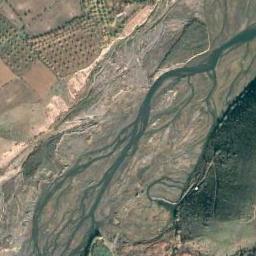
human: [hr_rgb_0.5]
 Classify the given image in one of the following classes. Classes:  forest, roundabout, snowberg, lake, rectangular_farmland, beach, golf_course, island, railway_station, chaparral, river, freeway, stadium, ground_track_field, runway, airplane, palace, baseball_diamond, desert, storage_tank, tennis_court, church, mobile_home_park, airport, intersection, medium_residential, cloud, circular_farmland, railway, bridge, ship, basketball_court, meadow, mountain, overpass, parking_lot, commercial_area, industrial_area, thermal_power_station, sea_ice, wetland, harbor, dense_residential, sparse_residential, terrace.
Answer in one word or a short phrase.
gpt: river